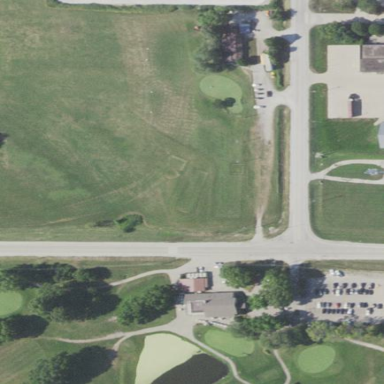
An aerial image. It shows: Golf tee on grassy land.